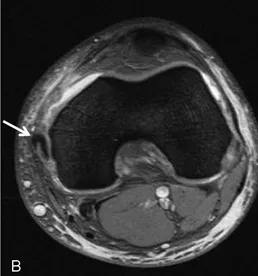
T2-weighted magnetic resonance imaging of the injured knee. (
B
) Axial view: arrow, avulsion of the medial collateral ligament in the medial femoral condyle.
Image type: radiology (mri)